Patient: sex M, age 51
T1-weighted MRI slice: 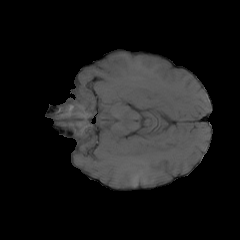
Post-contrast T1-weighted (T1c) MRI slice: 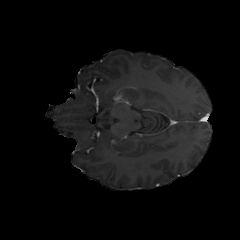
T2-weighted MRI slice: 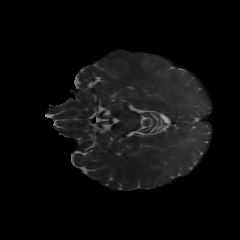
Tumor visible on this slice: no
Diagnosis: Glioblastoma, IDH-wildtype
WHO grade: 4